Question: I'm trying to space subviews equally (horizontally). Now these subviews don't all have the same width so it's a bit more complicated than the examples I've found on SO. Here's my VFL:
'''
|[view0][view1][view2][view3][view4][view5]|
'''
And this is the result:

So it just stretches the last view out to make it satisfy the constraint. What am I doing wrong?
Thanks
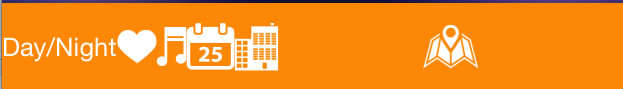
Answer: I think the only way to do this is to include invisible spacer views between your icons and specify equal width for these spacer views:
'''
|[view0][spacer0][view1][spacer1(==spacer0)][view2][spacer2(==spacer0)][view3][spacer3(==spacer0)][view4][spacer4(==spacer0)][view5]|
'''
<URL>
Check out section.